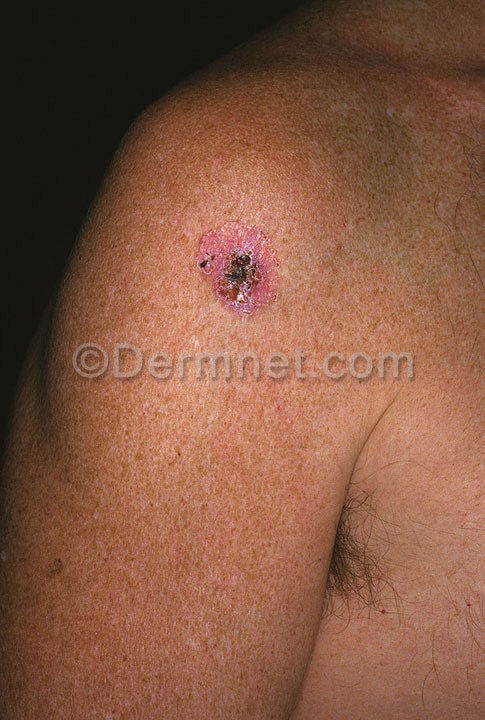
Disease: Warts Molluscum and other Viral Infections